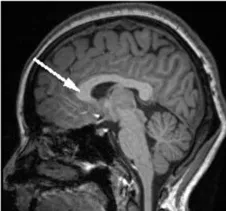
Brain MRI in the patient and a healthy control subject (the same age girl). (C) Brain image in the healthy control subject.
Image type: radiology (mri)